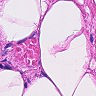
Metastatic tissue present: no